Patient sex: M
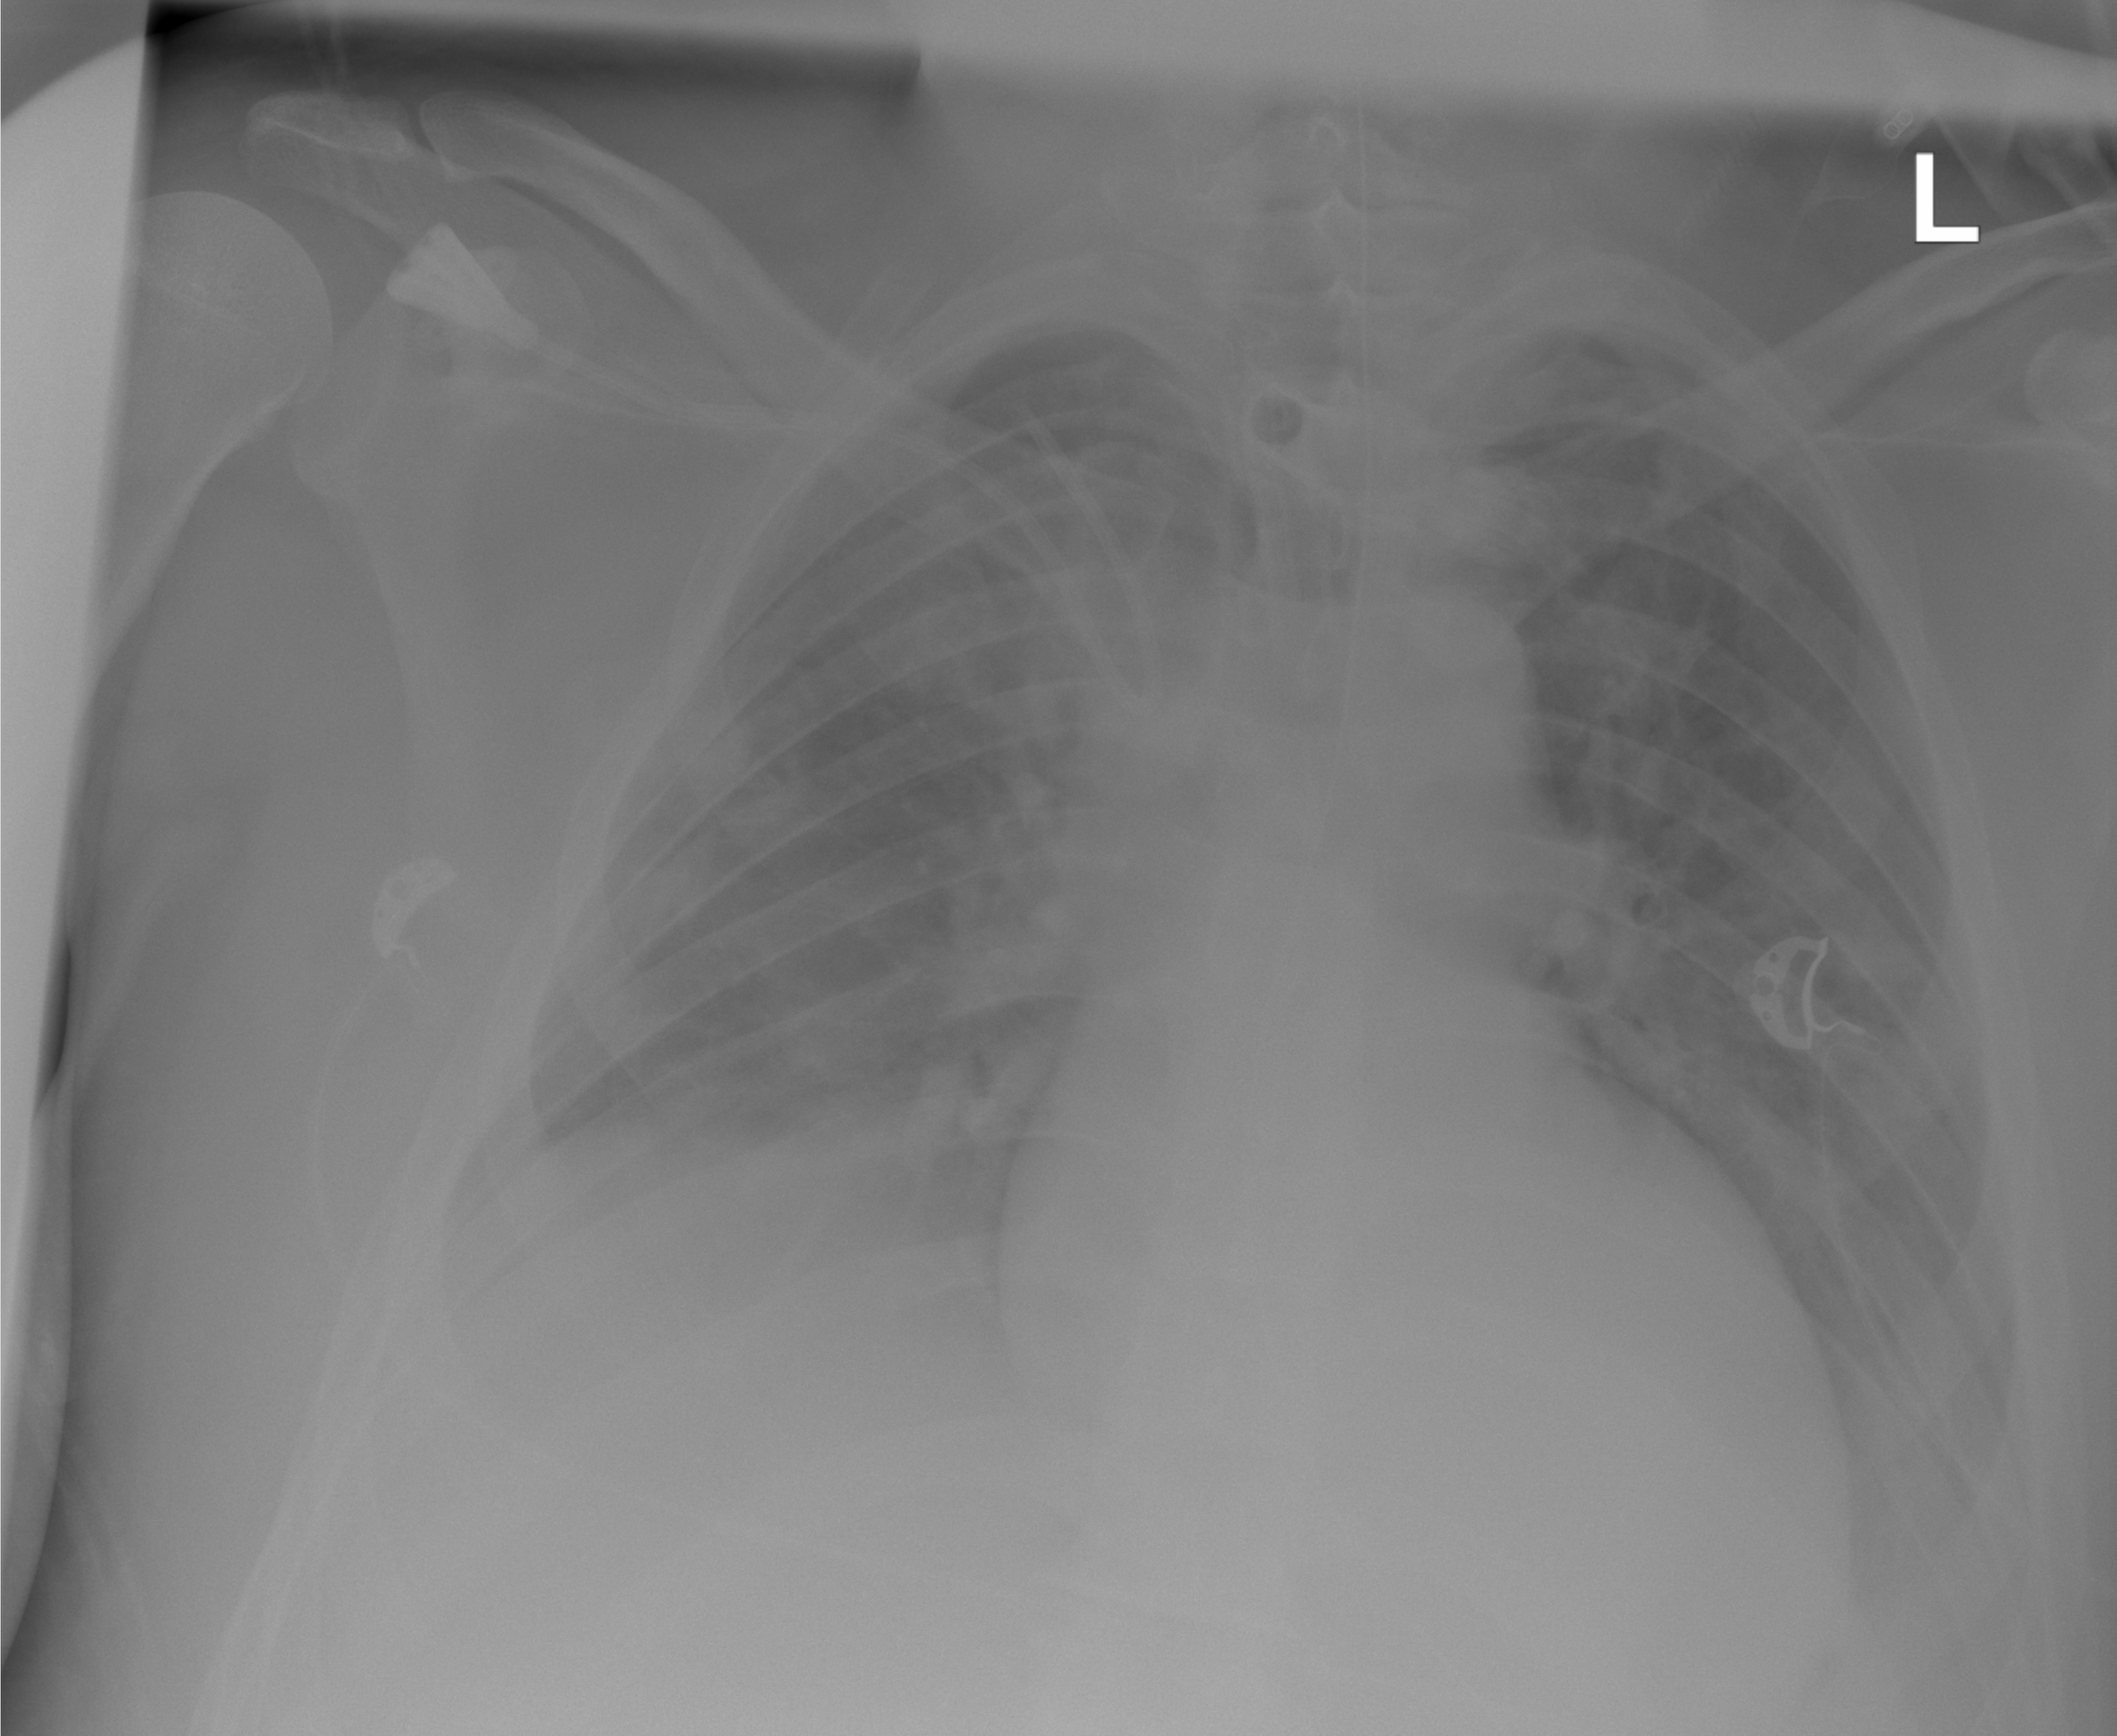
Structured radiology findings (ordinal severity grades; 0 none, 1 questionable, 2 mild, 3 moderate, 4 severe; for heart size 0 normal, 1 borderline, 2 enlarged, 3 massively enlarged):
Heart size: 0
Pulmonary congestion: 0
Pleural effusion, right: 2
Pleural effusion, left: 1
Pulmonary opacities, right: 3
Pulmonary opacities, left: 0
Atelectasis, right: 2
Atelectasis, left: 1